Question: I'm running into a rendering issue with my tableView UIImages and was wondering if anyone has encountered the same problem and knows how to fix it.
Here is my cellForRowAtIndexPath
'''
-(UITableViewCell *)tableView:(UITableView *)tableView
cellForRowAtIndexPath:(NSIndexPath *)indexPath
{
cell.textLabel.text = exerciseDisplayName;
cell.textLabel.numberOfLines = 0;
cell.textLabel.lineBreakMode = NSLineBreakByWordWrapping;
[tableView setSeparatorInset:UIEdgeInsetsZero];
UtilityMethods *commonMethods = [[UtilityMethods alloc]init];
UIImage *rowImage = [commonMethods imageForRow:tempPlaceholder.bodyPart];
cell.imageView.image = rowImage;
return cell;
}
'''
Here is my height for row.
'''
-(CGFloat)tableView:(UITableView *)tableView heightForRowAtIndexPath:(NSIndexPath *)indexPath
{
return 96;
}
'''

There are lots of lines and squiggles in the images in the table. I was wondering if anyone knowns any UIImage properties that I might need to apply to my image to fix the problem. Increasing the height for row in table fixes the problem at the expense of increasing the height of the table row. The number that seems to work is 128 in heightForRow. When using 128 the squiggles are much less noticeable. Now I'm pretty sure this has something to do with how iOS is rendering the image. Ive taken the image and resized it to 76x76 using Microsoft Paint just to see if I would see the same problem, and the images appear just fine without all the squiggles. The images are .png format. The original size of the images is 1024x1024. Ive just resized them downwards as I've needed them. If anyone has any tips or advice on how to fix this I'd really appreciate it.
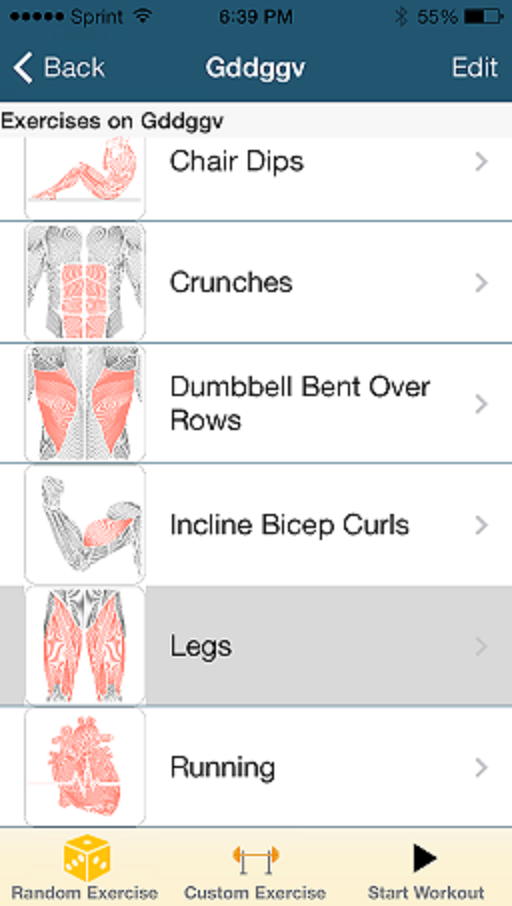
Answer: You are going to need to resample the image to the size you need. Viewing a large image in a small space looks rather bad on iOS devices (most any really). But if you use built in functions to create a new UIImage of the proper size everything looks much better. Scaling down a UIImage when displaying will always look worse than creating a new image of the proper size and displaying that. The way to do this is as follows <URL>:
'''
- (UIImage*)imageByScalingAndCroppingForSize:(CGSize)targetSize
{
UIImage *sourceImage = self;
UIImage *newImage = nil;
CGSize imageSize = sourceImage.size;
CGFloat width = imageSize.width;
CGFloat height = imageSize.height;
CGFloat targetWidth = targetSize.width;
CGFloat targetHeight = targetSize.height;
CGFloat scaleFactor = 0.0;
CGFloat scaledWidth = targetWidth;
CGFloat scaledHeight = targetHeight;
CGPoint thumbnailPoint = CGPointMake(0.0,0.0);
if (CGSizeEqualToSize(imageSize, targetSize) == NO)
{
CGFloat widthFactor = targetWidth / width;
CGFloat heightFactor = targetHeight / height;
if (widthFactor > heightFactor)
{
scaleFactor = widthFactor; // scale to fit height
}
else
{
scaleFactor = heightFactor; // scale to fit width
}
scaledWidth = width * scaleFactor;
scaledHeight = height * scaleFactor;
// center the image
if (widthFactor > heightFactor)
{
thumbnailPoint.y = (targetHeight - scaledHeight) * 0.5;
}
else
{
if (widthFactor < heightFactor)
{
thumbnailPoint.x = (targetWidth - scaledWidth) * 0.5;
}
}
}
UIGraphicsBeginImageContextWithOptions(targetSize, 0, NO); // this will crop
CGRect thumbnailRect = CGRectZero;
thumbnailRect.origin = thumbnailPoint;
thumbnailRect.size.width = scaledWidth;
thumbnailRect.size.height = scaledHeight;
[sourceImage drawInRect:thumbnailRect];
newImage = UIGraphicsGetImageFromCurrentImageContext();
if(newImage == nil)
{
NSLog(@"could not scale image");
}
//pop the context to get back to the default
UIGraphicsEndImageContext();
return newImage;
}
'''
That function does a bit more than you are looking for, but you should be able to cut it does to only what you need.
Make sure to use the 'UIGraphicsBeginImageContextWithOptions' function instead of 'UIGraphicsBeginImageContext' so you deal with retina displays properly, otherwise this will make your images more blurry than they should be and you will have a second problem to deal with.